Interaction volume radius: 10 \u00c5
Interaction volume height: 15 \u00c5
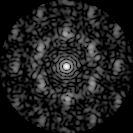
Disorder parameter: 0.6935